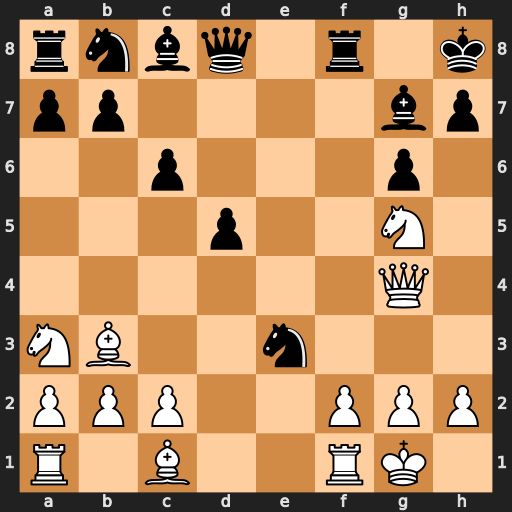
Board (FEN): rnbq1r1k/pp4bp/2p3p1/3p2N1/6Q1/NB2n3/PPP2PPP/R1B2RK1
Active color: w
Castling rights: -
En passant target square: -
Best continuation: Qh4 Qxg5 Qxg5